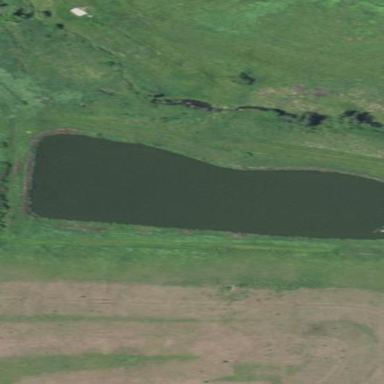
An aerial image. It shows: Pond surrounded by natural water.